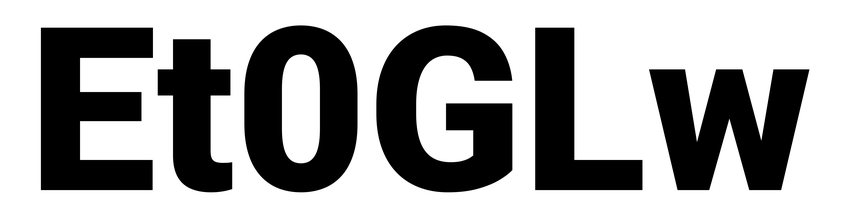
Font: Roboto_Black